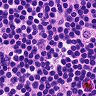
Metastatic tissue present: no